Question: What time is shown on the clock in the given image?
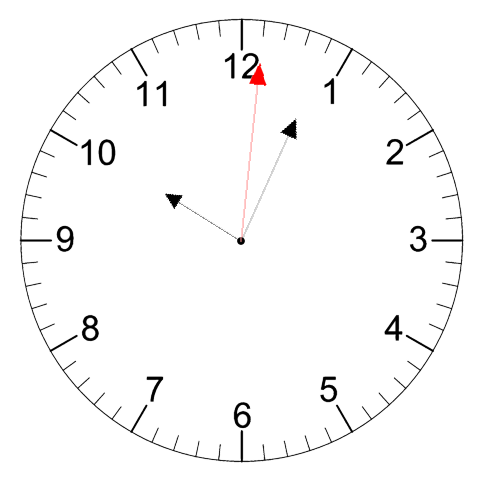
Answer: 10:04:01